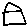
Label: house